A bearing vibration time series has been folded into this square grayscale image, one row per segment of consecutive samples. Diagnose the bearing from this image, choosing from: normal, inner_race, outer_race, ball.
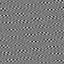
Answer: outer_race